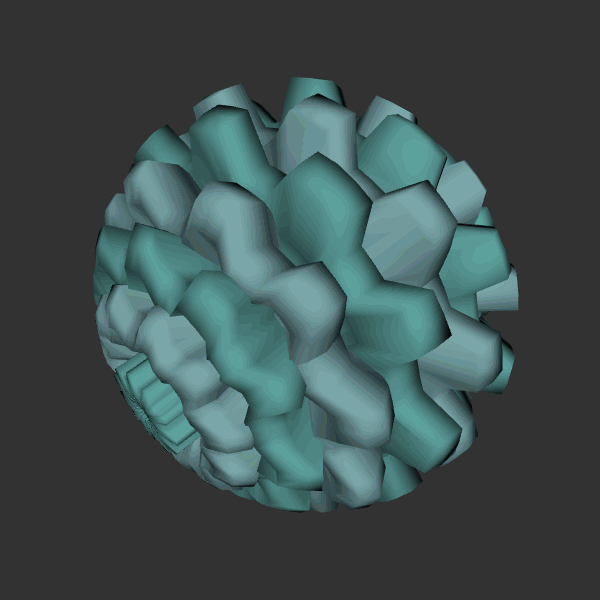
Background: dark